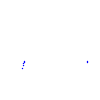
Particle: proton